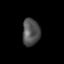
Tissue: lung
Cell type: Epithelial cells
Senescence score: 0.1788
Nuclear area (px): 472
Mean DAPI intensity: 81.011